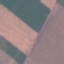
Land use / land cover: AnnualCrop